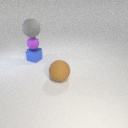
small purple rubber sphere above small blue metal cube